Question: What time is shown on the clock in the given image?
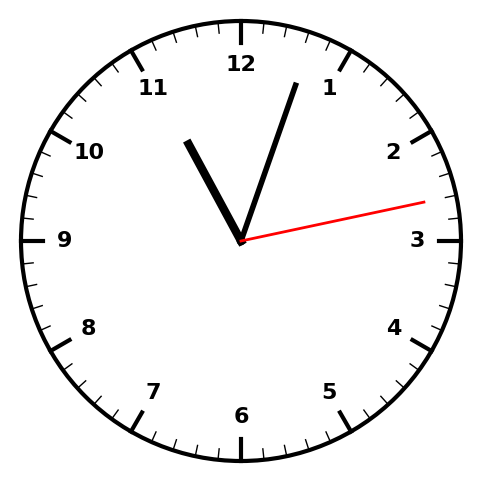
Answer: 11:03:13